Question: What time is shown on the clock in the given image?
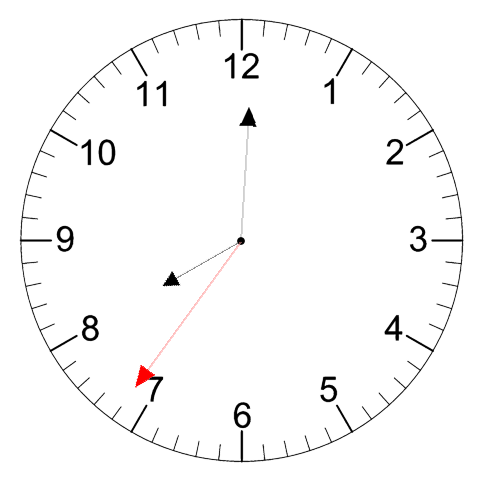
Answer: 08:00:36